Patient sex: F
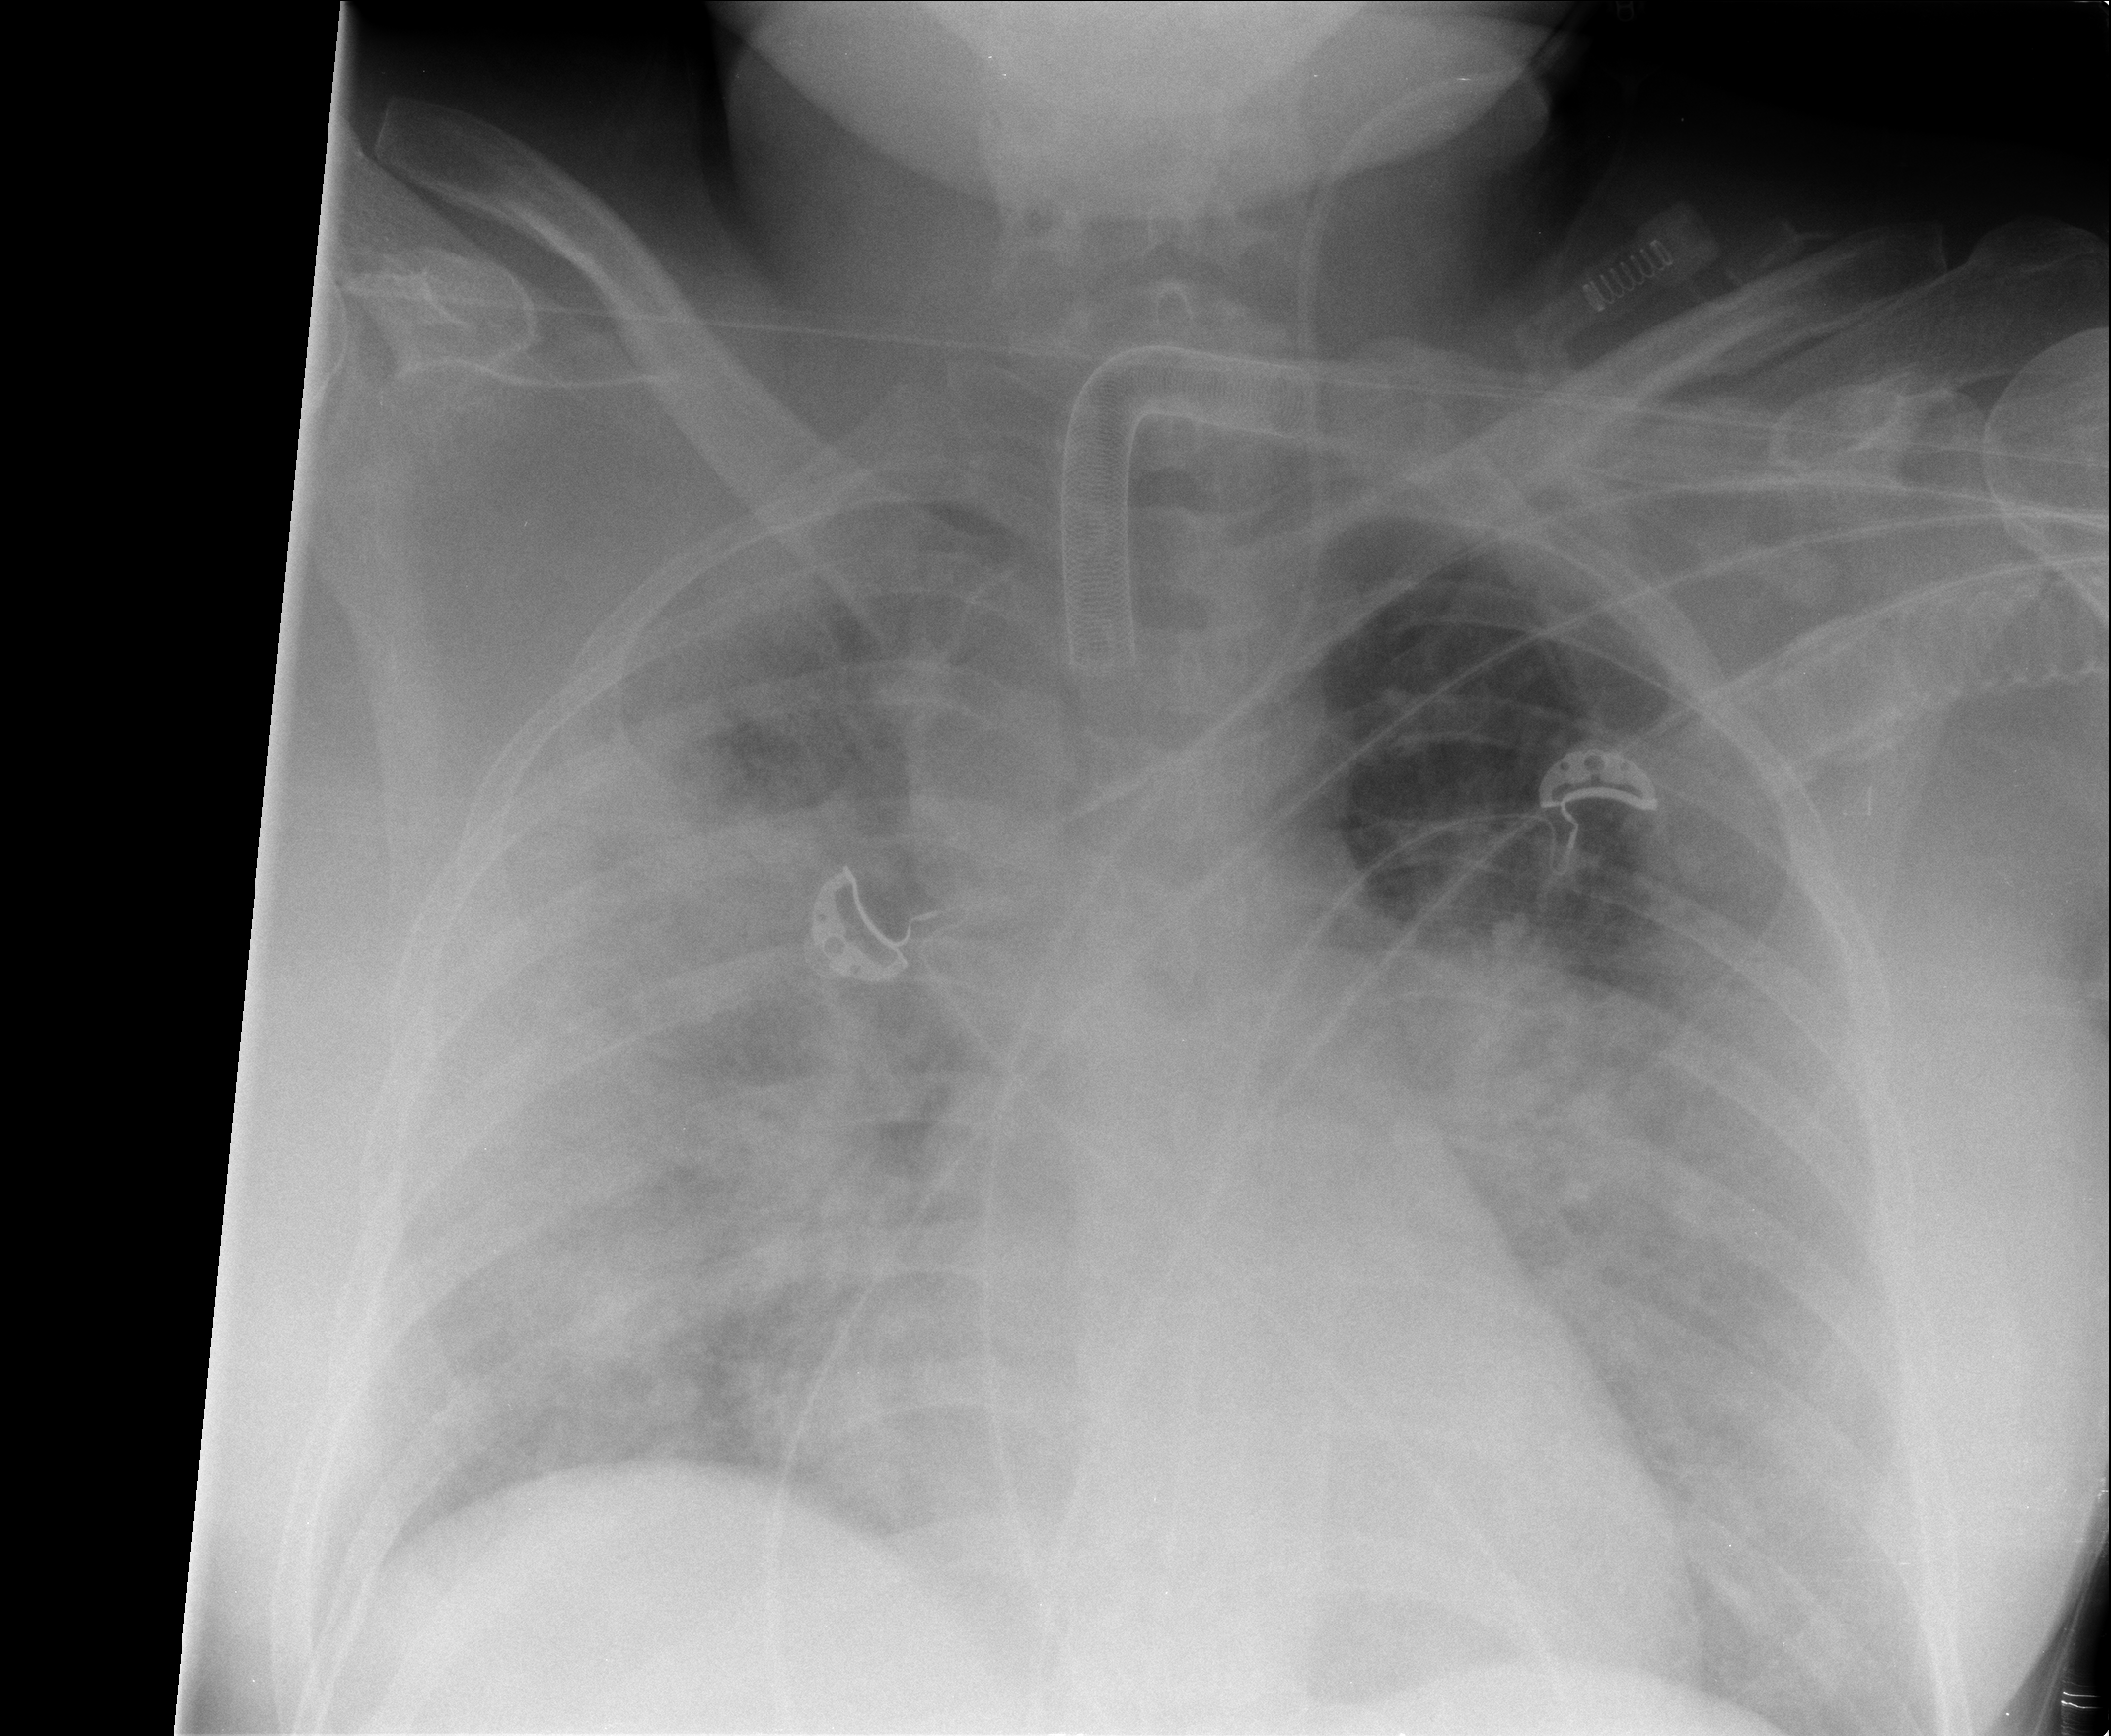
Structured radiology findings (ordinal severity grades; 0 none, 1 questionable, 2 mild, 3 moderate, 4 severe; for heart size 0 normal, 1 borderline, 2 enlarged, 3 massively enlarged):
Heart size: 0
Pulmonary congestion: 2
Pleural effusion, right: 2
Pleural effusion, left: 2
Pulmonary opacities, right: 4
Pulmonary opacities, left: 3
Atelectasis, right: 4
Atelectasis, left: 2